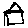
Label: house